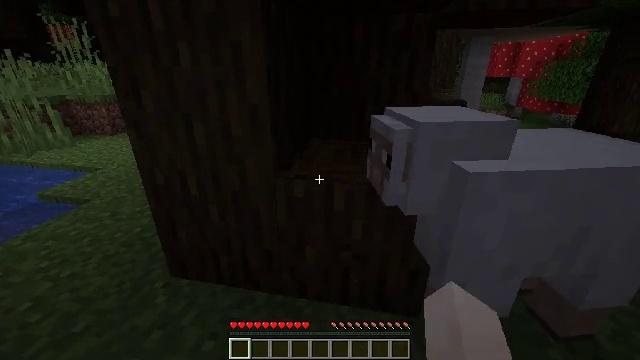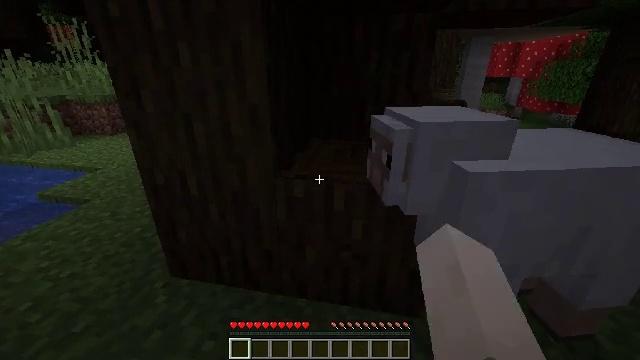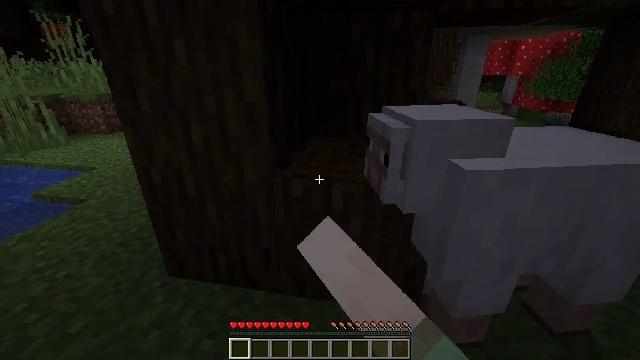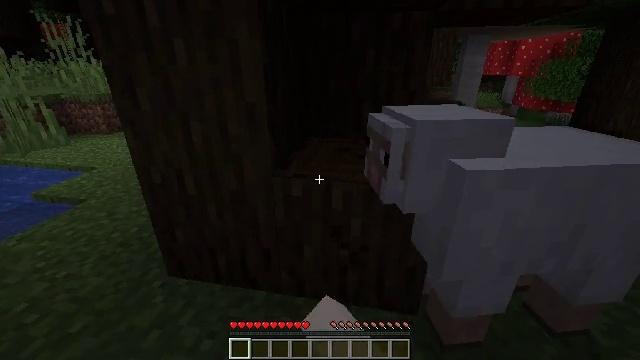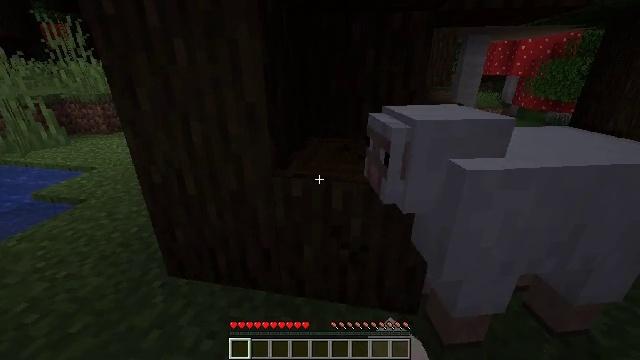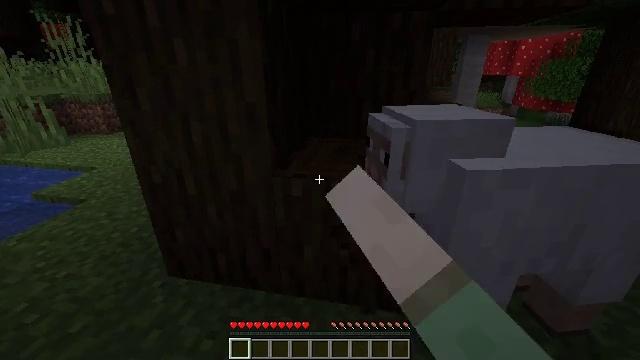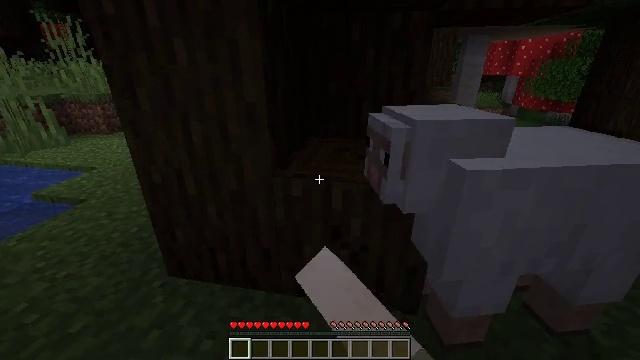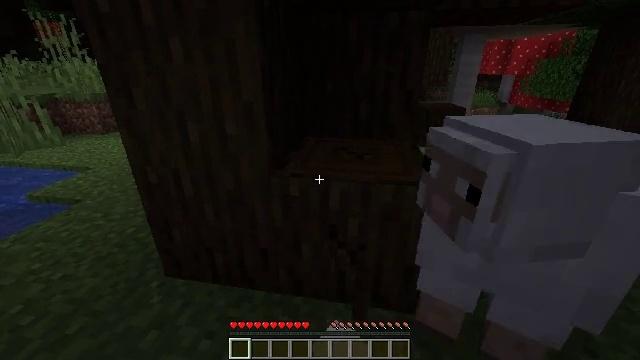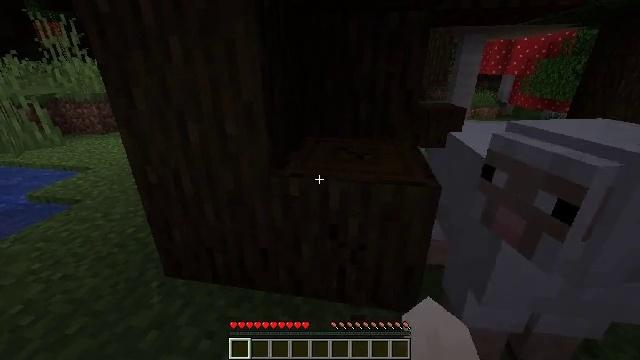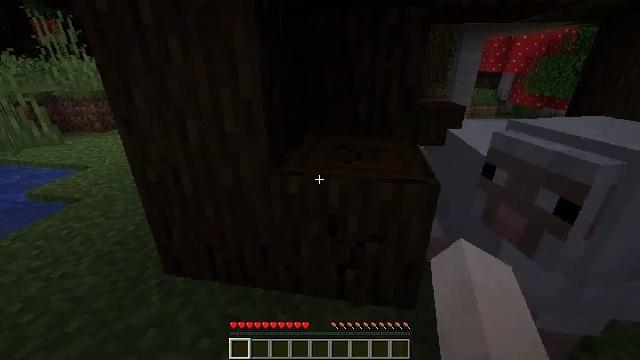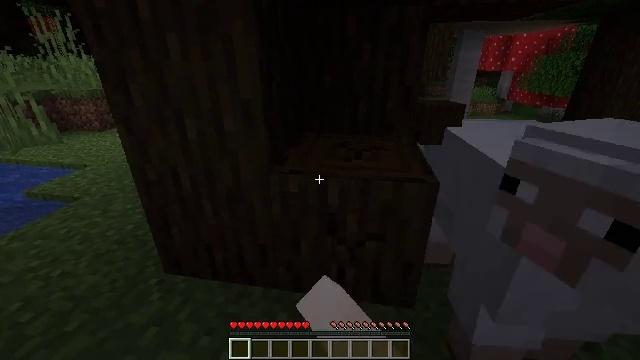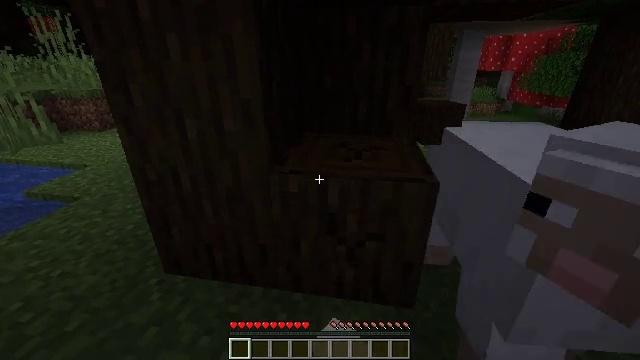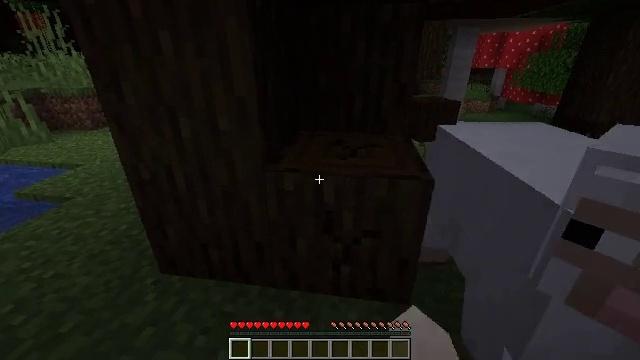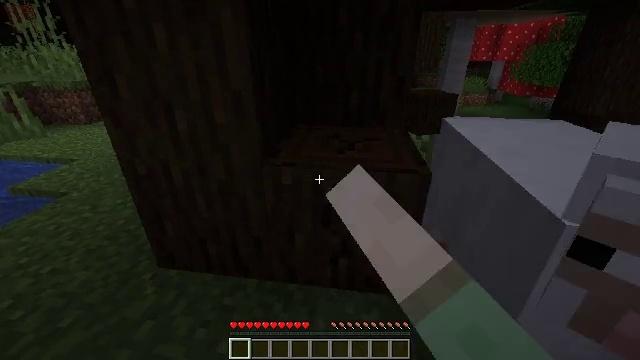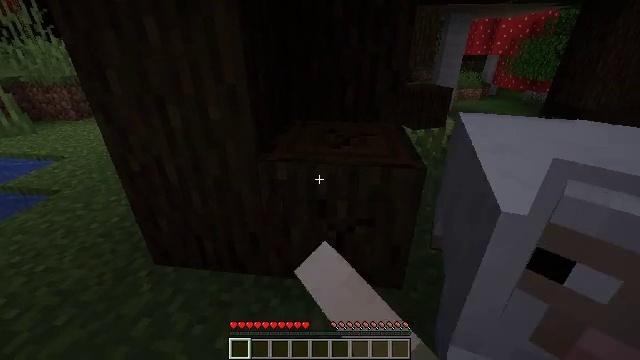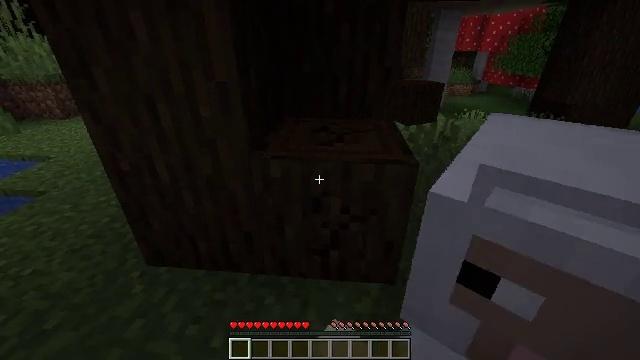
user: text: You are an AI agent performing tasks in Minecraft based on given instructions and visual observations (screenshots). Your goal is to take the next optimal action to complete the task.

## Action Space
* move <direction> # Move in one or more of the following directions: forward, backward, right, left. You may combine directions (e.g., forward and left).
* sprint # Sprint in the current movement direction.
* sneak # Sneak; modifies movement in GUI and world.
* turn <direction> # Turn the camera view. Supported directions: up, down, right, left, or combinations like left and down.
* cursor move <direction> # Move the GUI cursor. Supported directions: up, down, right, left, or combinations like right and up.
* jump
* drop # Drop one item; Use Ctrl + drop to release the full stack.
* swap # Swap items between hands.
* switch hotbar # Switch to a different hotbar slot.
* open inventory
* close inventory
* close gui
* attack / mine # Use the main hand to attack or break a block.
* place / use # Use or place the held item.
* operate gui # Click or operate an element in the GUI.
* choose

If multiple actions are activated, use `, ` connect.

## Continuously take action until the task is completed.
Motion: motion action
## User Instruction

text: Gather dark oak log for crafting.
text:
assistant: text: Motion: attack / mine
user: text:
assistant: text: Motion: attack / mine
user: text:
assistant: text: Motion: attack / mine
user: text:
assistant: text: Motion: attack / mine
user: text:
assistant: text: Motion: attack / mine
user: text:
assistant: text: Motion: attack / mine
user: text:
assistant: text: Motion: attack / mine
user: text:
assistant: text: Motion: attack / mine
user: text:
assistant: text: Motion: attack / mine
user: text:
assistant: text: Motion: attack / mine
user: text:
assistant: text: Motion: attack / mine
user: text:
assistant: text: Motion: turn right, attack / mine
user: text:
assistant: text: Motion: turn down, attack / mine
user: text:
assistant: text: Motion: turn right and down, attack / mine
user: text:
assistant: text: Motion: turn right, attack / mine
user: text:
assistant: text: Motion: turn right, attack / mine
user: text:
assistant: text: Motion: attack / mine
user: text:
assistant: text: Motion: attack / mine
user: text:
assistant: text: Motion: attack / mine
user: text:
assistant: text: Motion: attack / mine
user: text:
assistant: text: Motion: attack / mine
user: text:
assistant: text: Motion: attack / mine
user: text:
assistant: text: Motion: attack / mine
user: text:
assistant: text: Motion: attack / mine
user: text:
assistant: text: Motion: attack / mine
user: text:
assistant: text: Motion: attack / mine
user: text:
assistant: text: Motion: turn right, attack / mine
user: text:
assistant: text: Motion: attack / mine
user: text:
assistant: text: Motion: attack / mine
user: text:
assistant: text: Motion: attack / mine